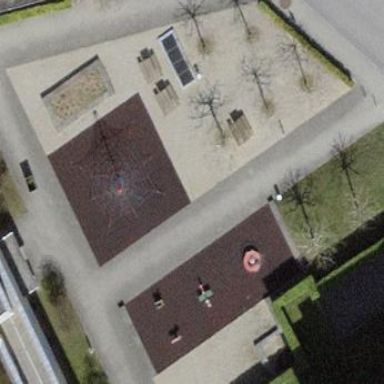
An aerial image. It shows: Playground area for leisure land.